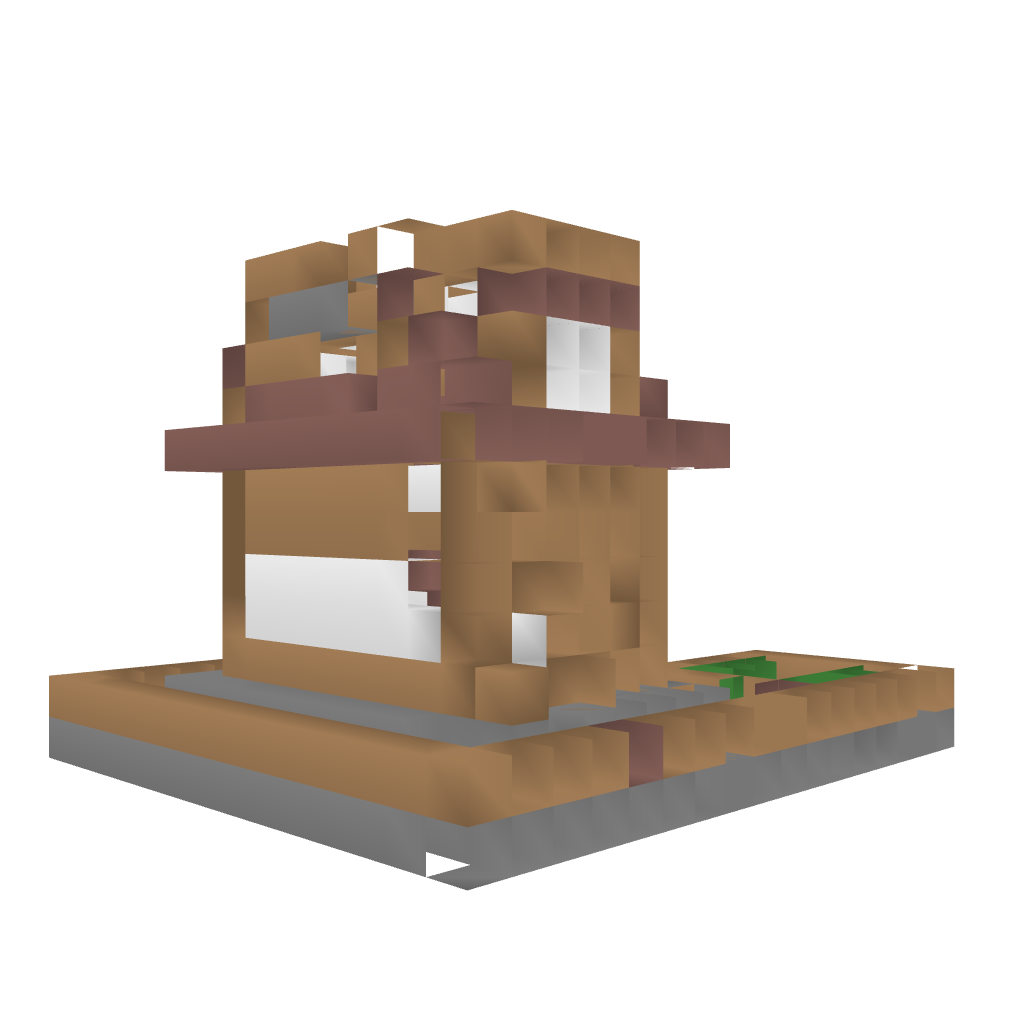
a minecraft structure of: Basic house n°1 good quality